Question: I'm trying to get memcached to work on my CentOS 6.6 server in Laravel (PHP). It looks like I installed memcached correctly because when I type in "ps aux | grep memcached", I get a response showing it's running.
When I run phpinfo, I get the following:

I even have a little script that works via the command line when I type in "php test.php", but it doesn't work when I try to access it from the browser. Here is the script:
'''
<?php
$mem = new Memcached();
$mem->addServer("127.0.0.1", 11211);
$result = $mem->get("blah");
if ($result) {
echo $result;
} else {
echo "No matching key found. I'll add that now!";
$mem->set("blah", "I am data! I am held in memcached!") or die("Couldn't save anything to memcached...");
}
?>
'''
So this script successfully caches when run from the command line, but doesn't cache when I run it from the browser. Any suggestions?
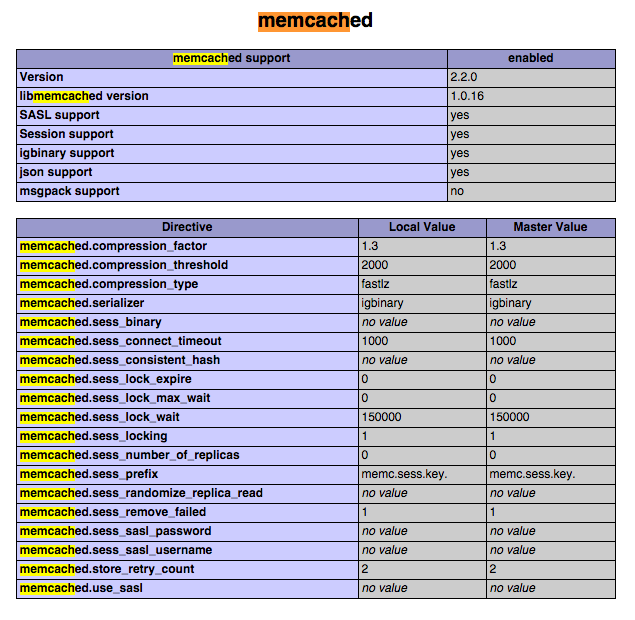
Answer: I still have no idea why memcached only works from the command line, but I decided to try <URL> instead. After installing, everything works without a hitch.